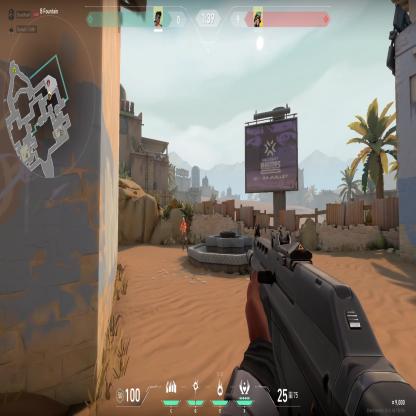
Label: enemy